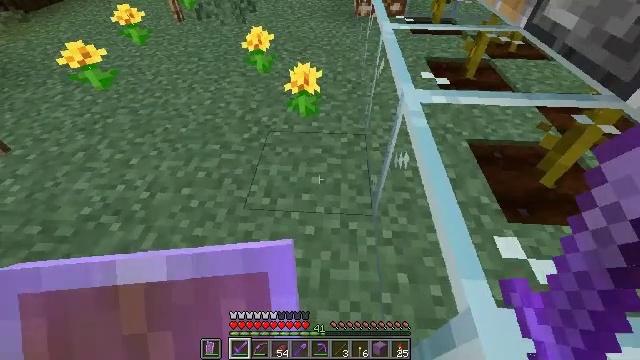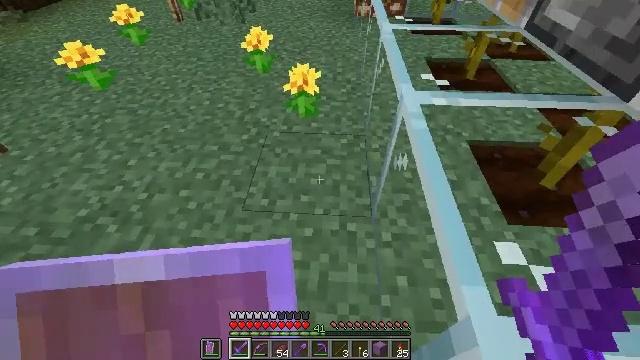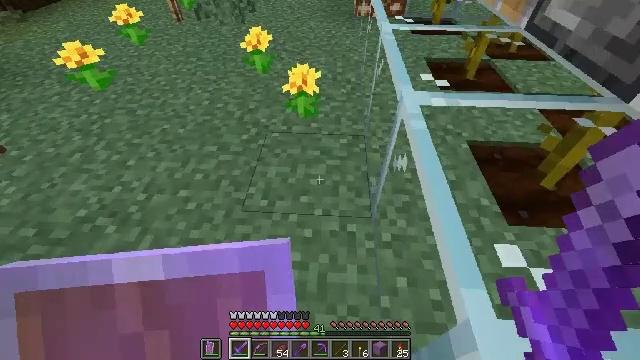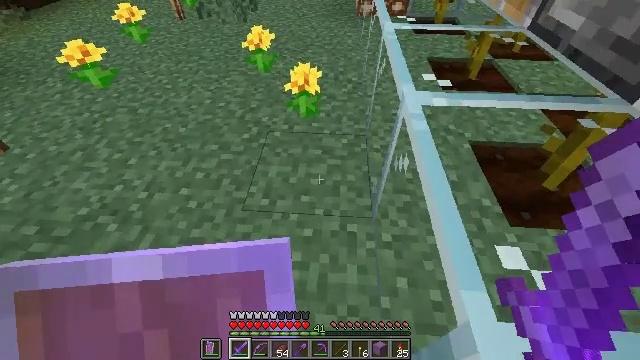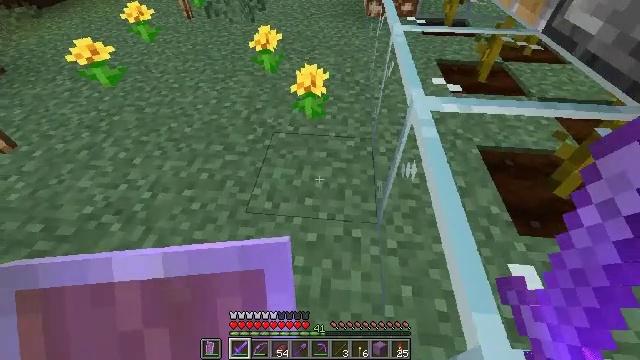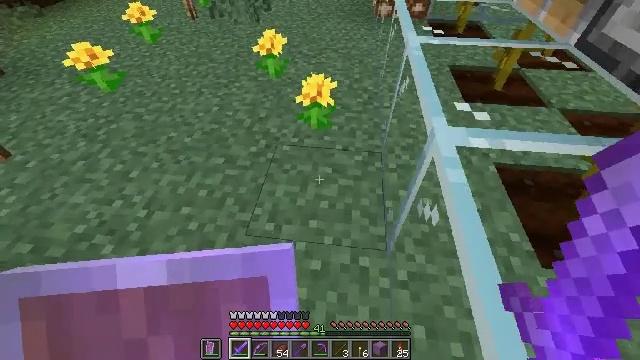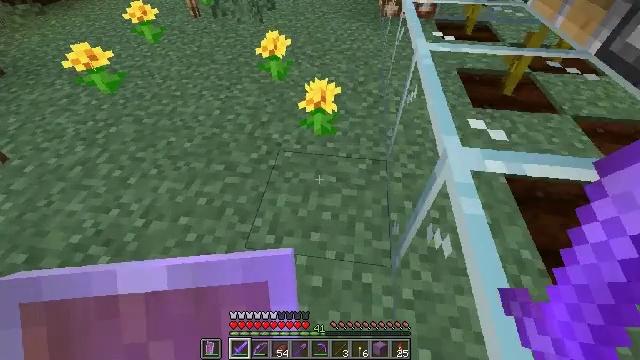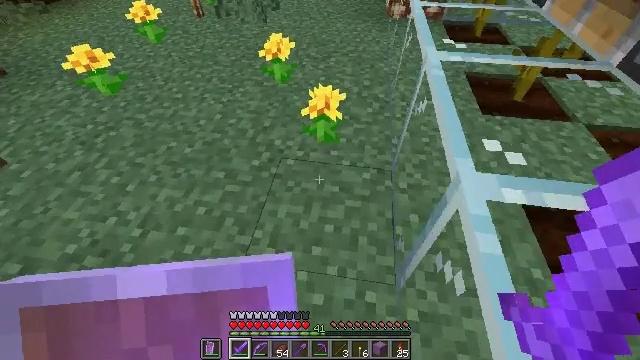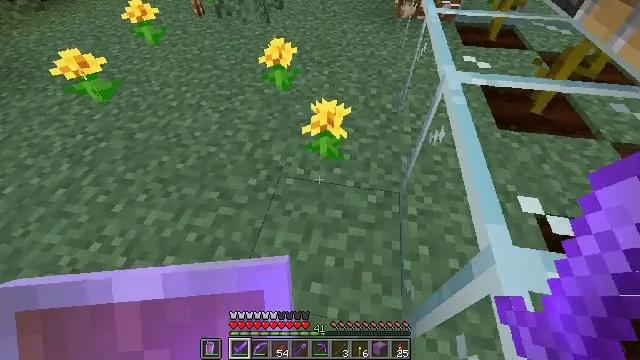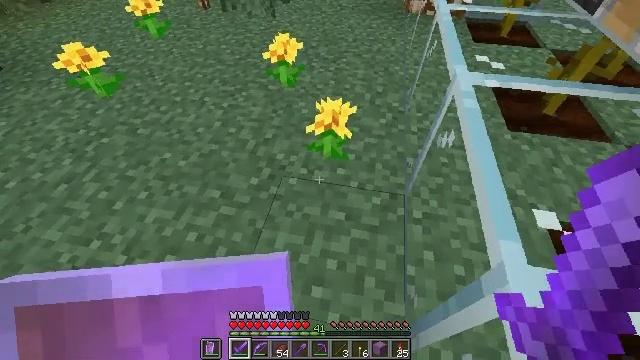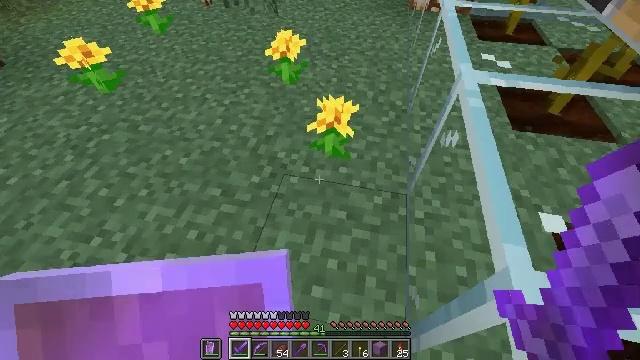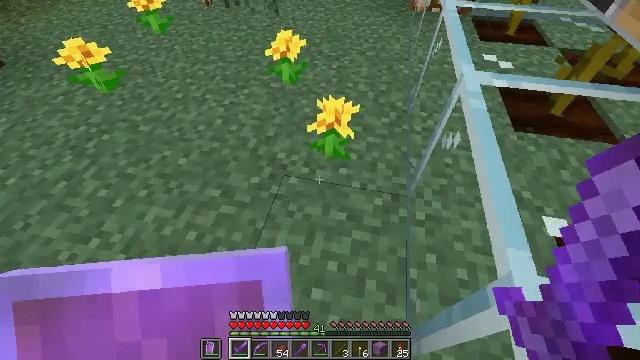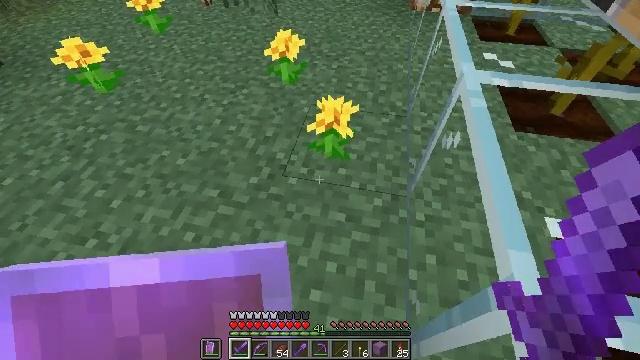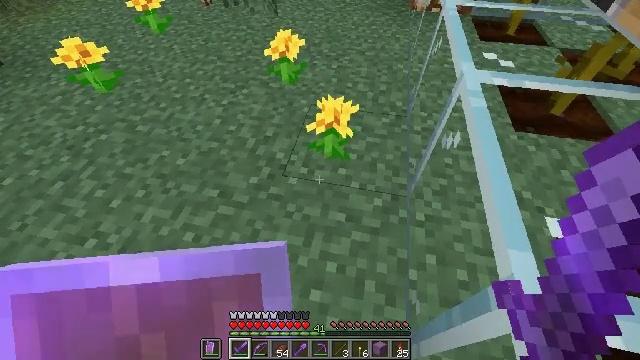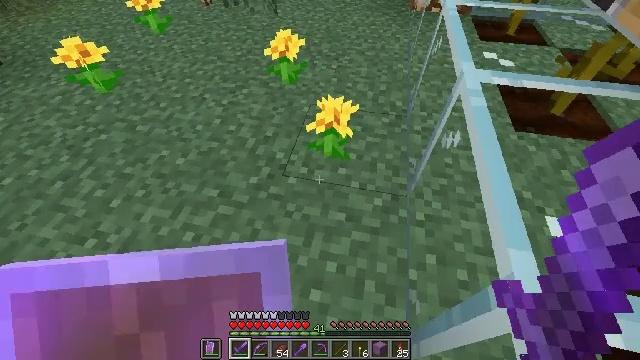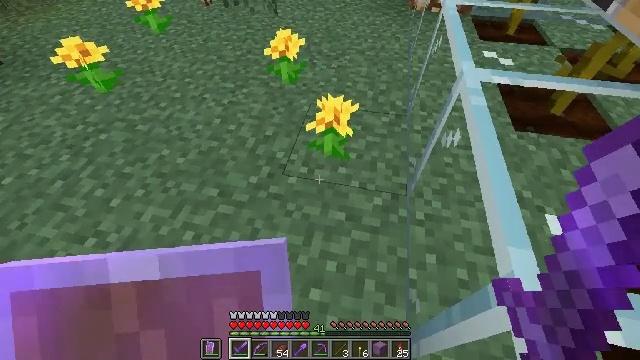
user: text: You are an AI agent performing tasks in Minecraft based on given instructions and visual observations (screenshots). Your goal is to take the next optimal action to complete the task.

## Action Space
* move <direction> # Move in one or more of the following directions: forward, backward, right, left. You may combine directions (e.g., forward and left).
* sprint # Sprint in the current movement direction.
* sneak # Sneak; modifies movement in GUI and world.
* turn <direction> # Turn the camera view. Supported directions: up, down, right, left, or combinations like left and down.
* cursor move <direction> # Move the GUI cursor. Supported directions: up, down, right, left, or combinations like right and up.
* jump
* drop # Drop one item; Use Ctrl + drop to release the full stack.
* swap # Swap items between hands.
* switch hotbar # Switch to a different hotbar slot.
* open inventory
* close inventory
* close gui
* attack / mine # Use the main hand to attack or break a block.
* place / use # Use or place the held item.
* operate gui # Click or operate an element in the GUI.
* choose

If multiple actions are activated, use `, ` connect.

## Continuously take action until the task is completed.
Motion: motion action
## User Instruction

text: Pick up the dandelion.
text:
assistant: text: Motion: no_op
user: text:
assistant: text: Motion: no_op
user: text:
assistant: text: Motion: no_op
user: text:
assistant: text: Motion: move forward, turn left
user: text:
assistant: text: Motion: move forward, turn left
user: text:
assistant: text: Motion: move forward
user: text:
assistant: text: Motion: move forward, turn left
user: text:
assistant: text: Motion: turn left
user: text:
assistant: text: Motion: turn left and down
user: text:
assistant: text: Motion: no_op
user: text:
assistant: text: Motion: no_op
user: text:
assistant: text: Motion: no_op
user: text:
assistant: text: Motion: no_op
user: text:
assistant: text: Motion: no_op
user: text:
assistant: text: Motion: no_op
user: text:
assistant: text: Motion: no_op
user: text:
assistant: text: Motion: turn right and up
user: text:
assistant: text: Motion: turn up
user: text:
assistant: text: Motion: no_op
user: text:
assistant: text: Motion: no_op
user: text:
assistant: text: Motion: no_op
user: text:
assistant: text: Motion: no_op
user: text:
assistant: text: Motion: attack / mine
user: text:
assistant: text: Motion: attack / mine
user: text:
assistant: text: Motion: move forward
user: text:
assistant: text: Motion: move forward
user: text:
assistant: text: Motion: move forward
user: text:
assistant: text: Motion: no_op